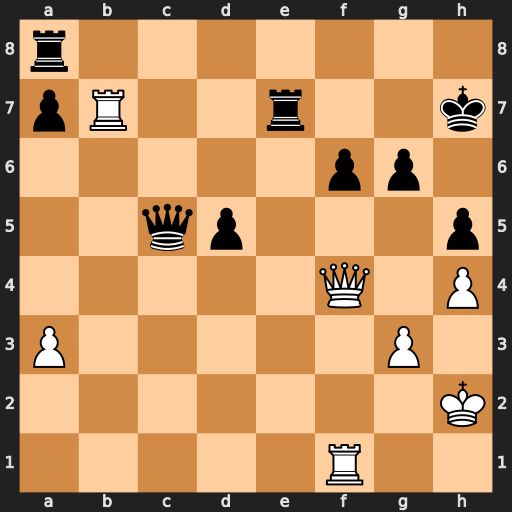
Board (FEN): r7/pR2r2k/5pp1/2qp3p/5Q1P/P5P1/7K/5R2
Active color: w
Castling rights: -
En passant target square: -
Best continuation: Rc1 Rxb7 Rxc5